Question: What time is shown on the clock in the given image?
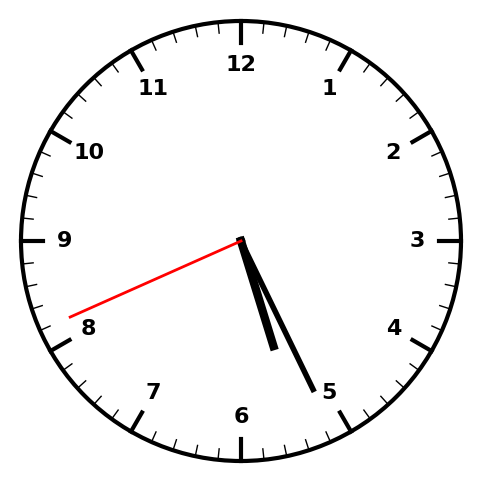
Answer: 05:25:41